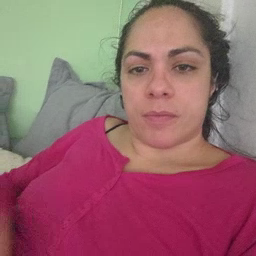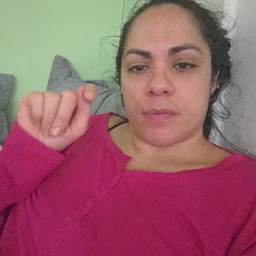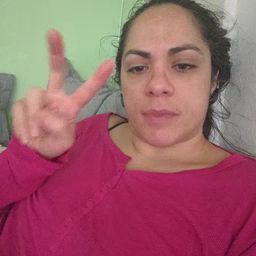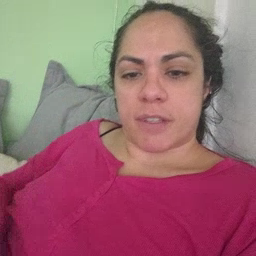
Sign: TV